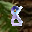
Label: 8